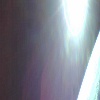
Label: sunburn